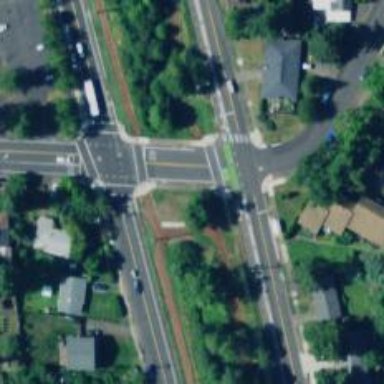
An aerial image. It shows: Marked crossing on the road.